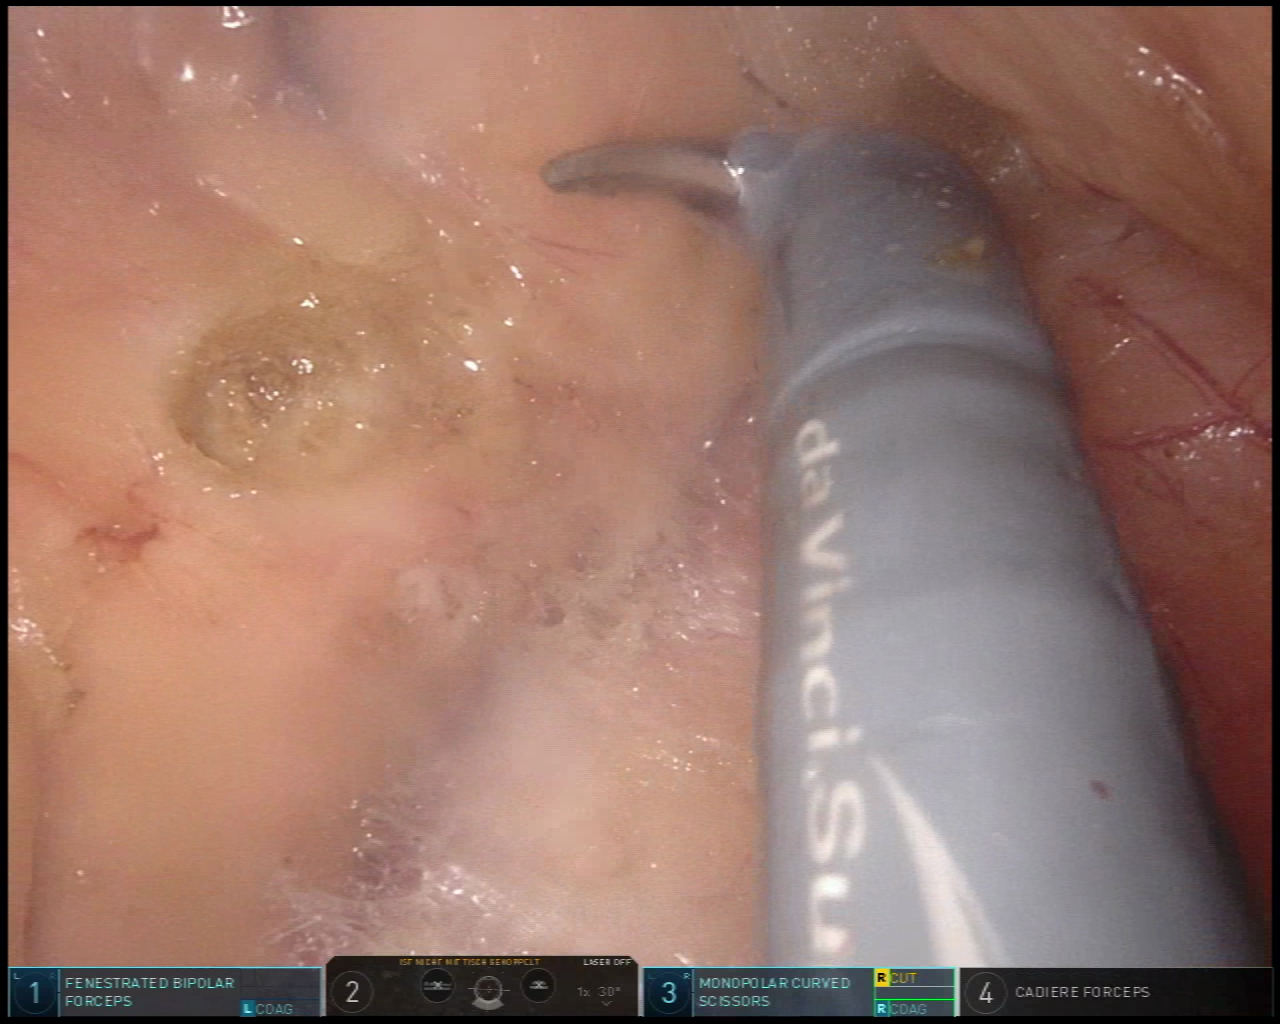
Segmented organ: pancreas
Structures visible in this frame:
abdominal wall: no
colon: no
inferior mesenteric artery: no
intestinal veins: no
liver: no
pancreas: yes
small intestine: no
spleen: no
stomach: no
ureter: no
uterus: no
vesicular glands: no